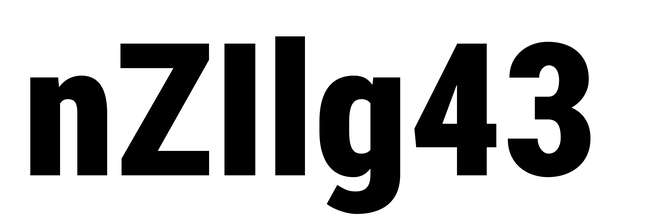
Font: Roboto_Condensed_Black